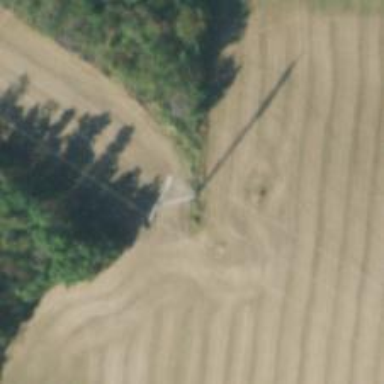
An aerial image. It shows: Lattice structure tower.